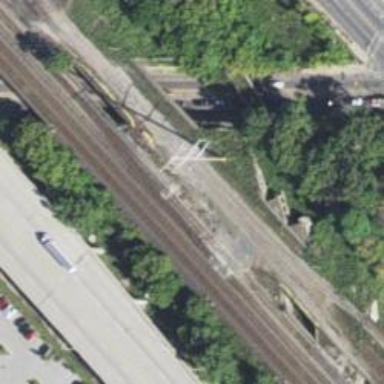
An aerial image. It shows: Railway siding for service.